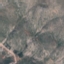
Land use / land cover: HerbaceousVegetation